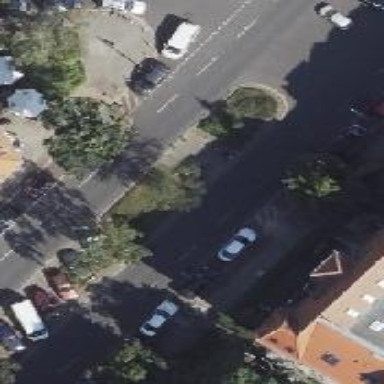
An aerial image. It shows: Footway that serves as traffic island.